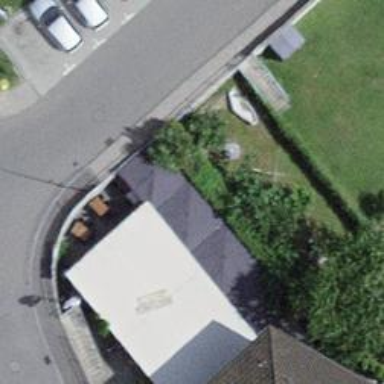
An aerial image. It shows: Restaurant.